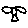
Label: bird